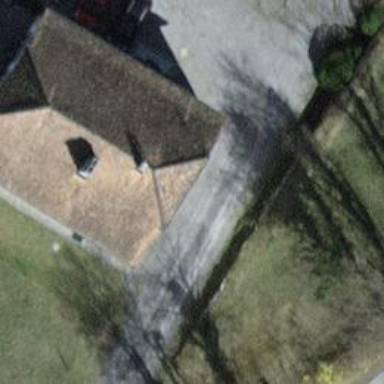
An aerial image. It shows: Building with ridged roof.